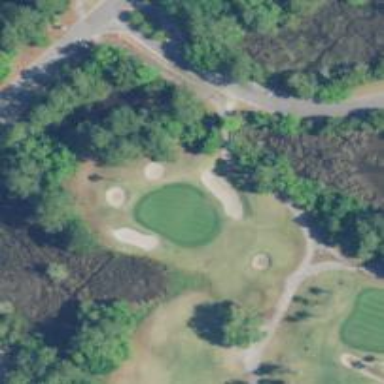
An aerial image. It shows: View of golf hole.